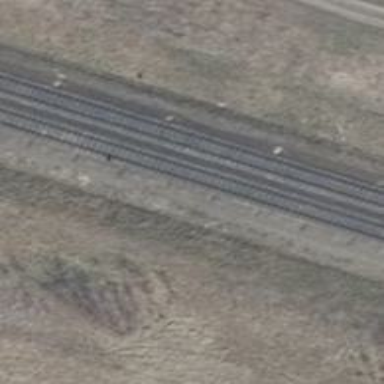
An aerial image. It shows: Railway signal.